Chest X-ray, PA view. Patient: 36 years old, sex F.
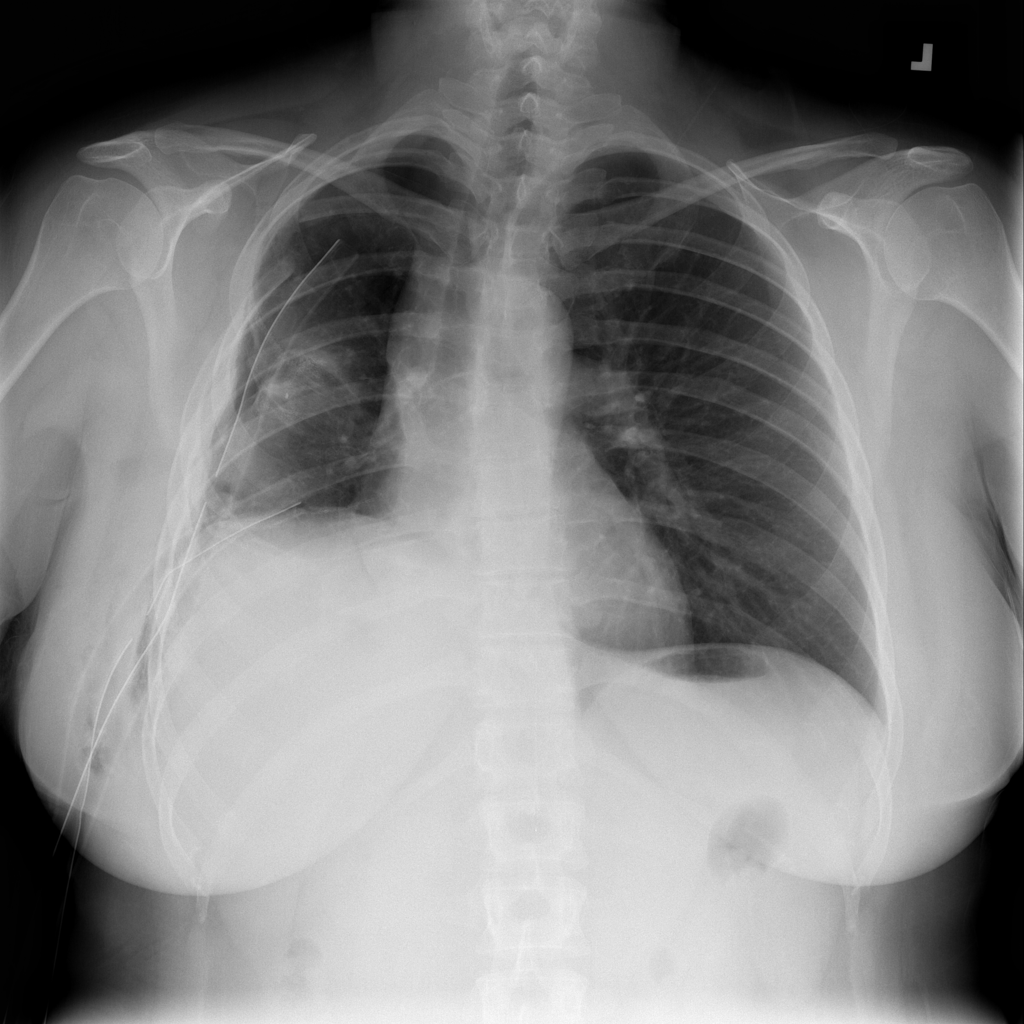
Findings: No Finding